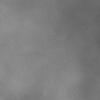
Atmospheric dust classification: dusty